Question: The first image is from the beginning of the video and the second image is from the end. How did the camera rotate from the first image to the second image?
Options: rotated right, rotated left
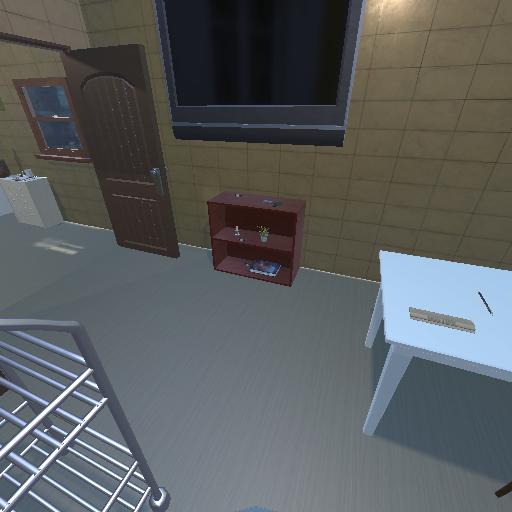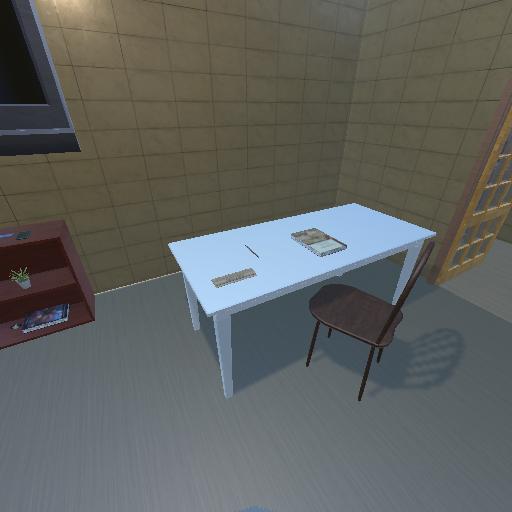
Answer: rotated right